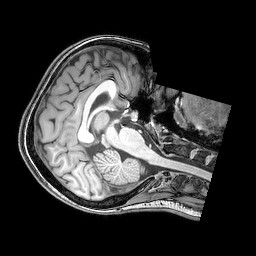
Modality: T1w
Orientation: axial
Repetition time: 0.00828 s
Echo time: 0.00388 s